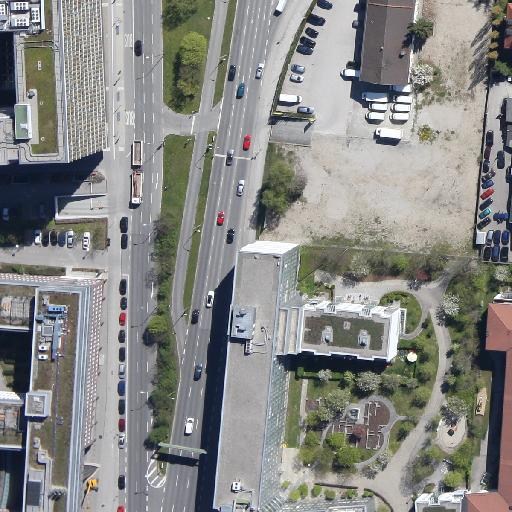
Referring expression: vehicle in the parking area